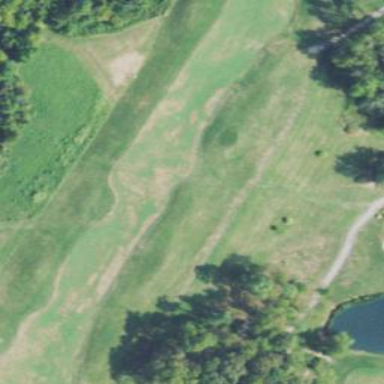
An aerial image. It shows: Golf fairway surrounded by grass.